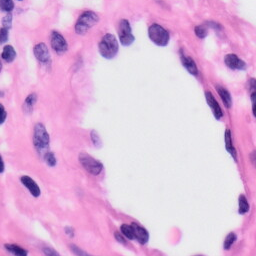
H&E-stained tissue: Skin